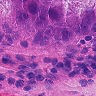
Metastatic tissue present: yes